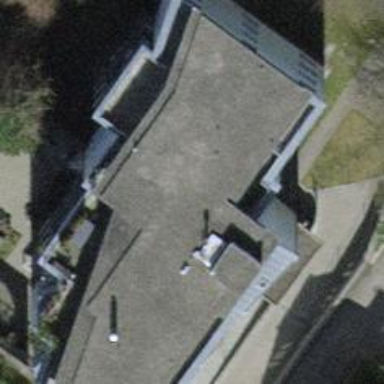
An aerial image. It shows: Flat roofed apartment building.